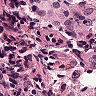
Metastatic tissue present: no